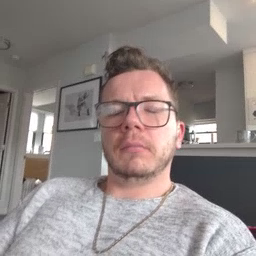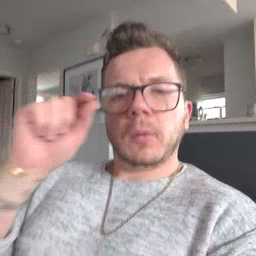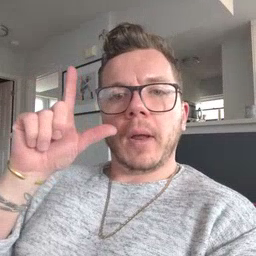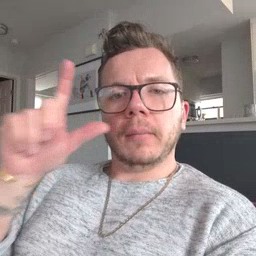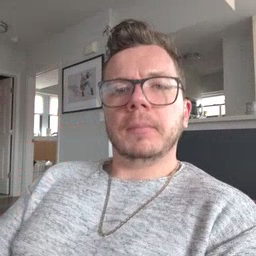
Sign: wake